Question: I have the following code but my question is about the banner image
'''
<!DOCTYPE HTML PUBLIC "-//W3C//DTD HTML 4.01 Transitional//EN" "http://www.w3.org/TR/html4/loose.dtd">
<html>
<head>
<meta http-equiv="Content-Type" content="text/html; charset=utf-8">
<title>Title Goes Here</title>
<style type="text/css">
<!--
body {
font: 100%/1.4 Verdana, Arial, Helvetica, sans-serif;
margin: 0;
padding: 0;
color: #000;
background-attachment: scroll;
background-image: url(11.12.12_RBM2012_bkg01.jpg);
background-repeat: no-repeat;
background-position: center top;
}
/* ~~ Element/tag selectors ~~ */
ul, ol, dl { /* Due to variations between browsers, it's best practices to zero padding and margin on lists. For consistency, you can either specify the amounts you want here, or on the list items (LI, DT, DD) they contain. Remember that what you do here will cascade to the .nav list unless you write a more specific selector. */
padding: 0;
margin: 0;
}
h1, h2, h3, h4, h5, h6, p {
margin-top: 0; /* removing the top margin gets around an issue where margins can escape from their containing div. The remaining bottom margin will hold it away from any elements that follow. */
padding-right: 15px;
padding-left: 15px; /* adding the padding to the sides of the elements within the divs, instead of the divs themselves, gets rid of any box model math. A nested div with side padding can also be used as an alternate method. */
}
a img { /* this selector removes the default blue border displayed in some browsers around an image when it is surrounded by a link */
border: none;
}
/* ~~ Styling for your site's links must remain in this order - including the group of selectors that create the hover effect. ~~ */
a:link {
color: #42413C;
text-decoration: underline; /* unless you style your links to look extremely unique, it's best to provide underlines for quick visual identification */
}
a:visited {
color: #6E6C64;
text-decoration: underline;
}
a:hover, a:active, a:focus { /* this group of selectors will give a keyboard navigator the same hover experience as the person using a mouse. */
text-decoration: none;
}
/* ~~ This fixed width container surrounds all other divs ~~ */
.container {
width: 920px;
margin: 0 auto; /* the auto value on the sides, coupled with the width, centers the layout */
background-color: #000;
}
.header {
}
.content {
padding: 10px 0;
width: 920px;
float: left;
}
/* ~~ This grouped selector gives the lists in the .content area space ~~ */
.content ul, .content ol {
padding: 0 15px 15px 40px;
/* ~~ The footer styles ~~ */
.footer {
padding: 10px 0;
position: relative;/* this gives IE6 hasLayout to properly clear */
clear: both; /* this clear property forces the .container to understand where the columns end and contain them */
}
/* ~~ Miscellaneous float/clear classes ~~ */
.fltrt { /* this class can be used to float an element right in your page. The floated element must precede the element it should be next to on the page. */
float: right;
margin-left: 8px;
}
.fltlft { /* this class can be used to float an element left in your page. The floated element must precede the element it should be next to on the page. */
float: left;
margin-right: 8px;
}
.clearfloat { /* this class can be placed on a <br /> or empty div as the final element following the last floated div (within the .container) if the .footer is removed or taken out of the .container */
clear:both;
height:0;
font-size: 1px;
line-height: 0px;
}
.banner {
}
-->
</style></head>
<body>
<div class="container">
<img src="banner.jpg" width="120" height="600" alt="Banner" class="banner">
<div class="header"><a href="#"><img src="11.12.12_RBM2012_header01.jpg" alt="Insert Logo Here" name="Insert_logo" width="920" height="240" id="Insert_logo" style="background: #C6D580; display:block;" /></a>
<!-- end .header --></div>
<div class="content">
<p>Content</p>
<!-- end .content --></div>
<p>Content</p>
<!-- end .footer --></div>
<!-- end .container --></div>
</body>
</html>
'''
I wish to place this outside the main container, to the right, below the header. Hopefully below, is an example of what I need. Any help?

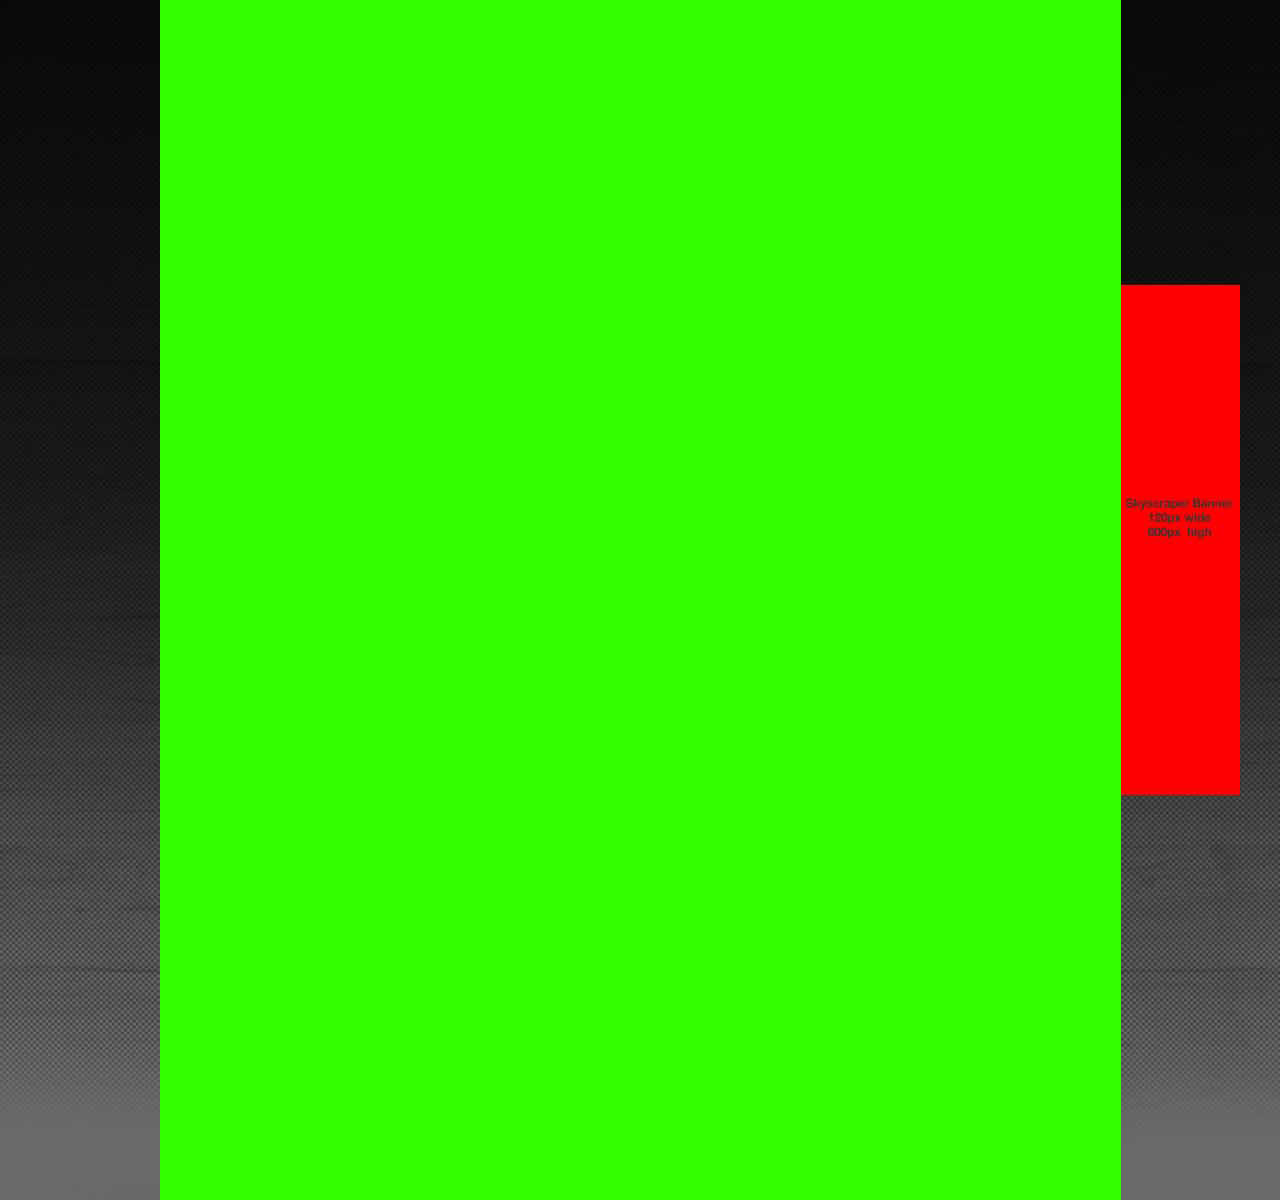
Answer: Give the container-element a position relative:
'''
.container {
width: 920px;
margin: 0 auto; /* the auto value on the sides, coupled with the width, centers the layout */
background-color: #000;
position: relative;
}
'''
now you can give the banner an absolute position relative to the container:
'''
.banner {
position: absolute;
left: 100%;
top: 50px;
}
'''
you can change the top-position of course. if you need some space between the banner and the container, try some css-margin on the banner.